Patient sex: M
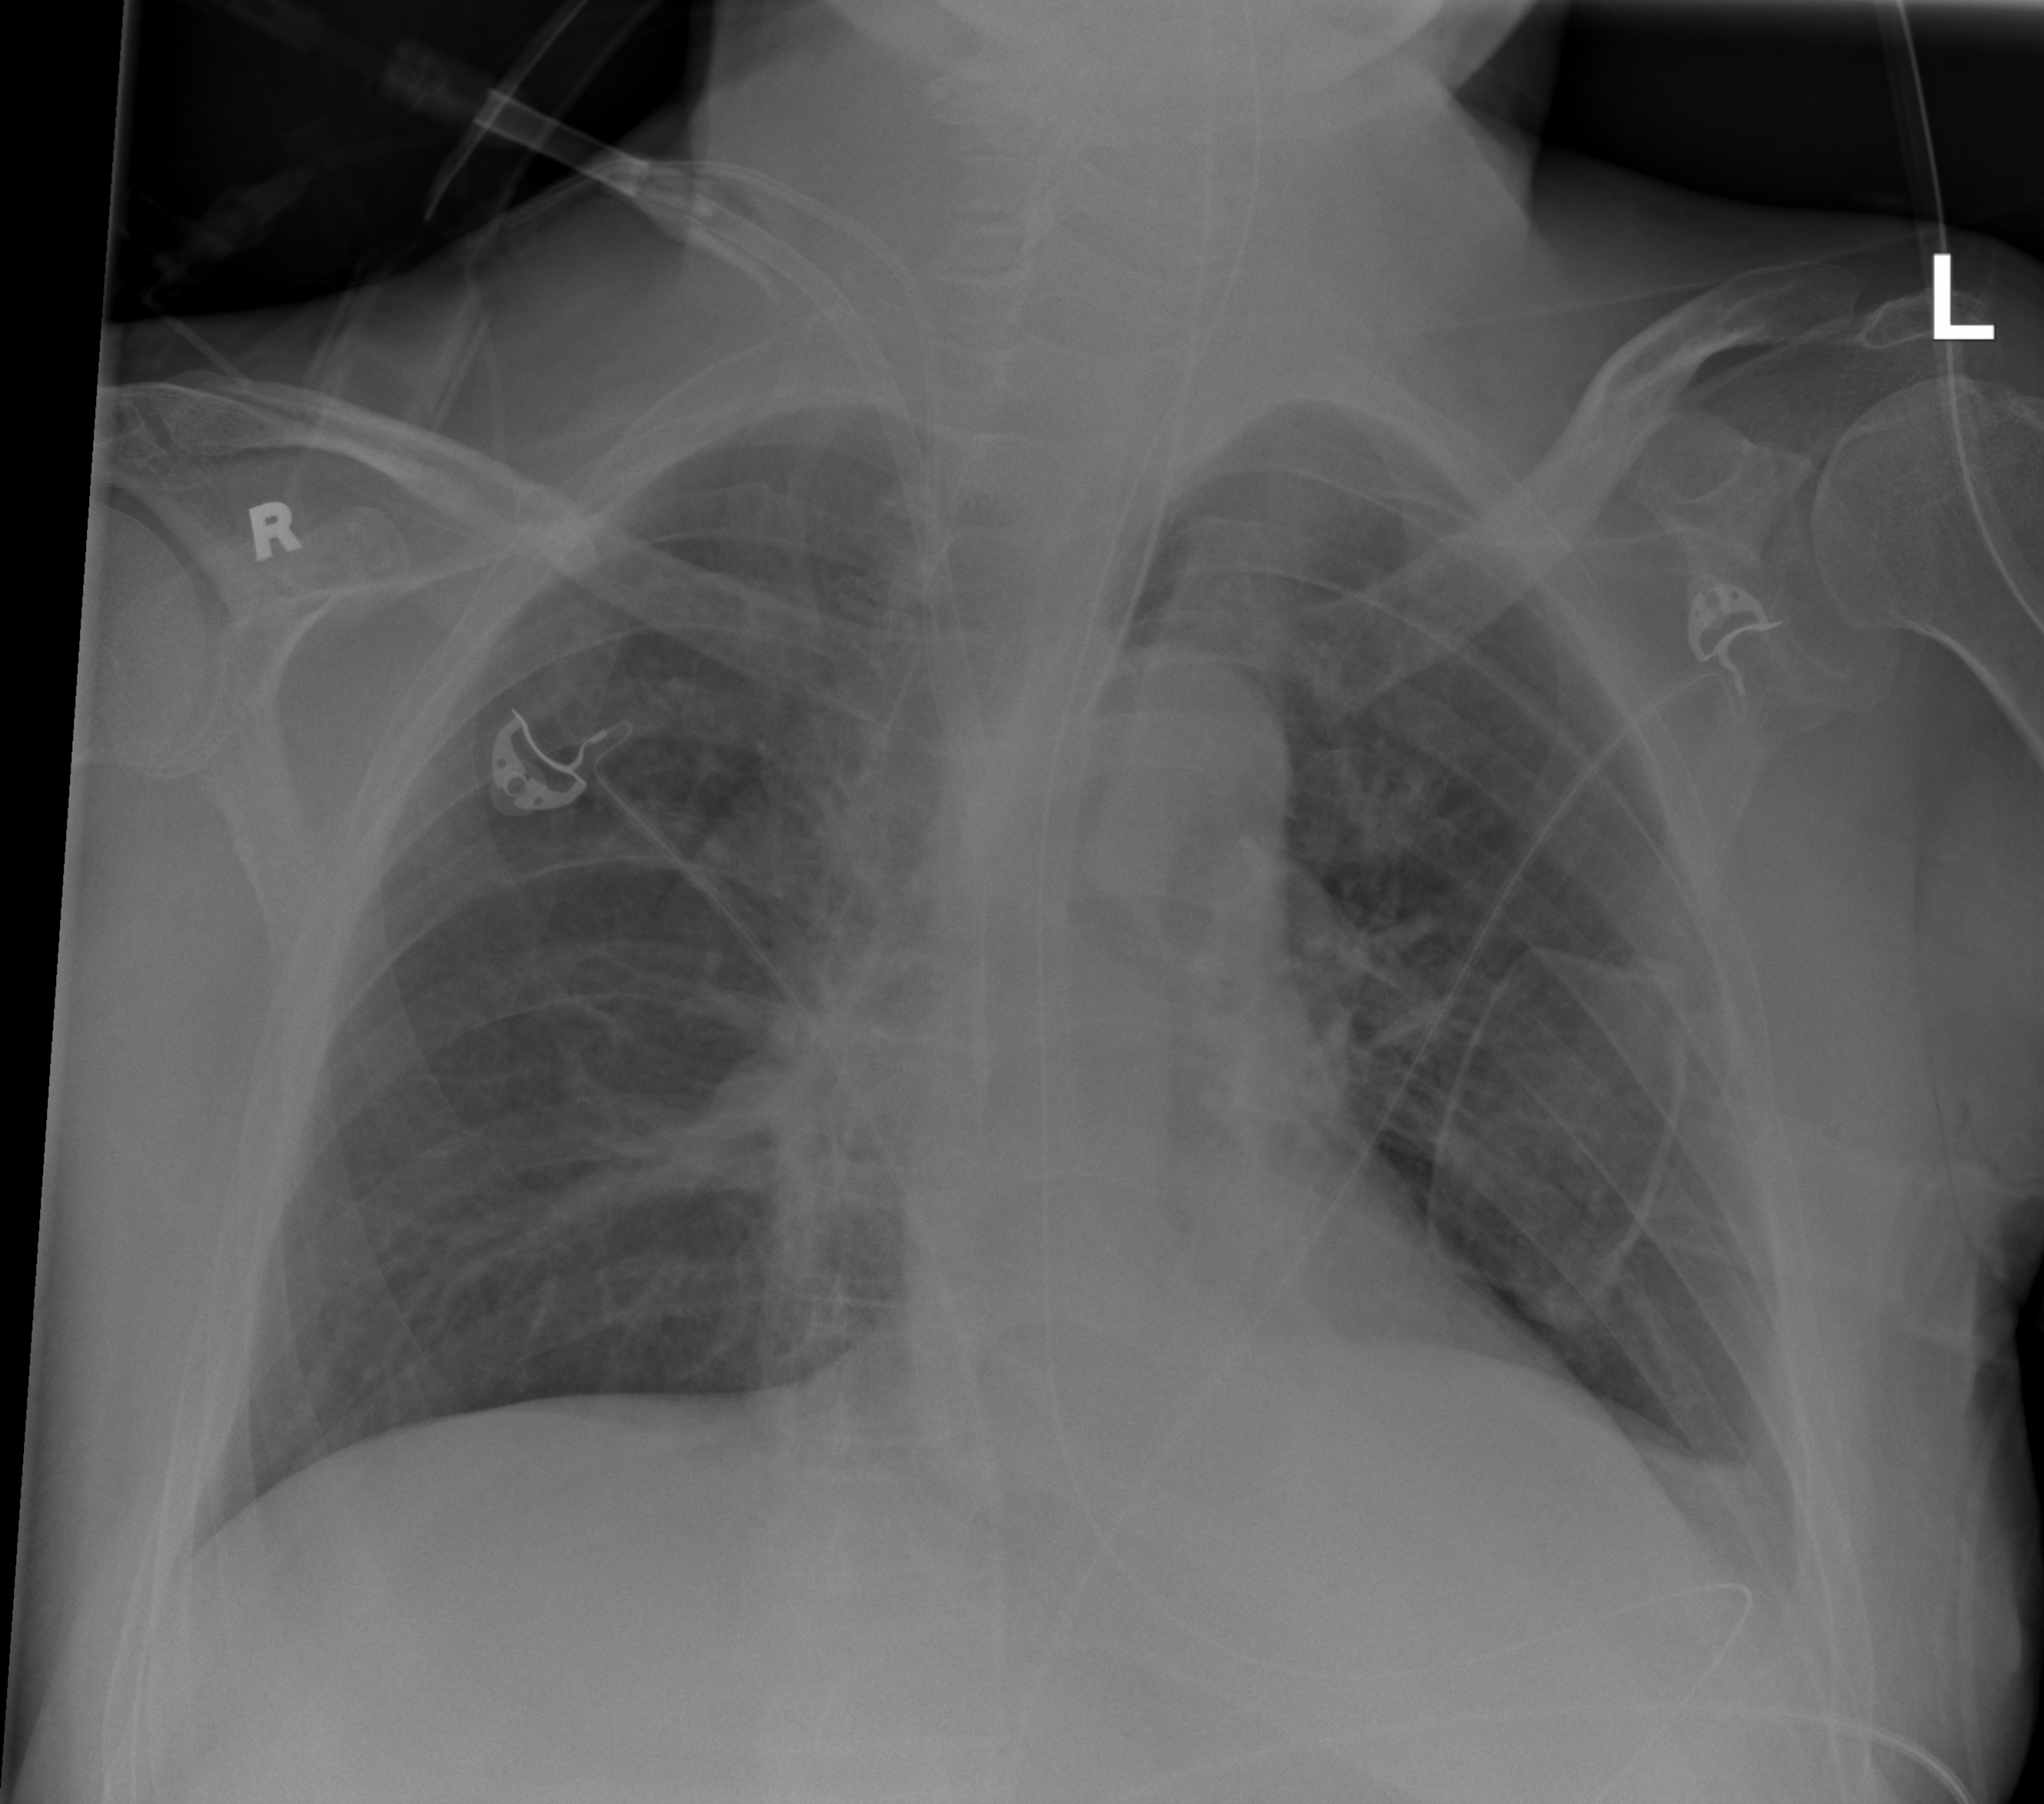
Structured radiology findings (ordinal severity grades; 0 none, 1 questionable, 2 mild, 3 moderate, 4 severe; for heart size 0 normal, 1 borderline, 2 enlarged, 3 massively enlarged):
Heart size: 1
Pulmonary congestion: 2
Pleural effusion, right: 0
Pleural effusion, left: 2
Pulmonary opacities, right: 0
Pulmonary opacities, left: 0
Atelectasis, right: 2
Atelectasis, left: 2